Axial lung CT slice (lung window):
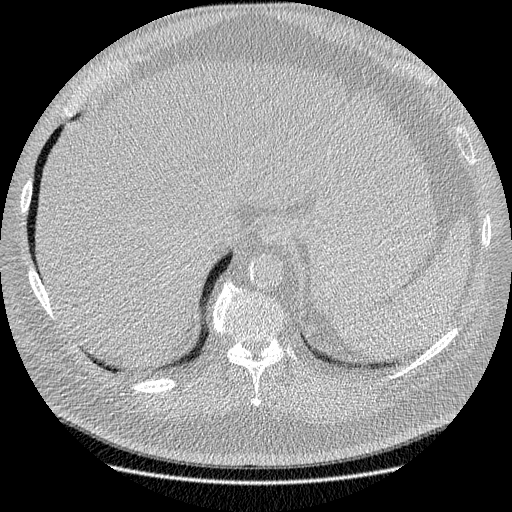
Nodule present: no